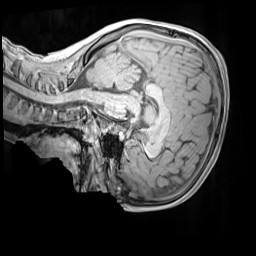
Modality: MP2RAGE
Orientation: sagittal
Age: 9
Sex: female
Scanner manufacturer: siemens
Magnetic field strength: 3 T
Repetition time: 4 s
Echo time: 0.00303 s